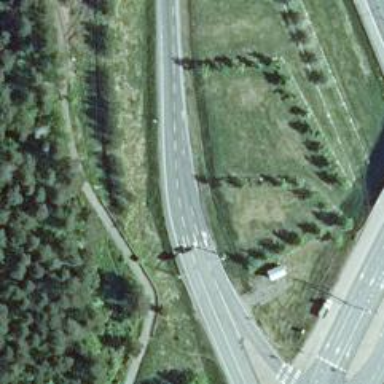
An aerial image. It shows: Trunk link highway.